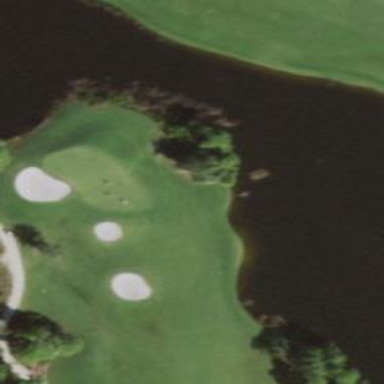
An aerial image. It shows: Water hazard in golf course. The hazard is natural water feature.